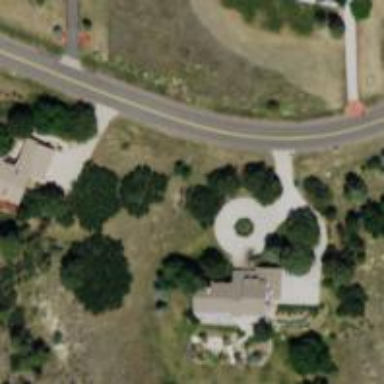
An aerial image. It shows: Driveway leading to service road.